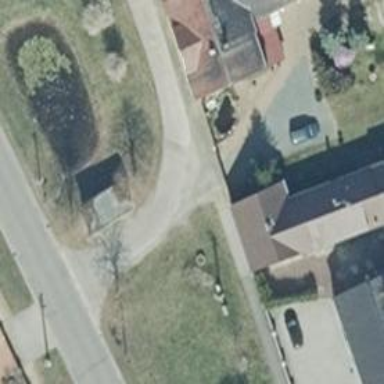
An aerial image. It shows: Residential road.